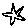
Label: star